Interaction volume radius: 10 \u00c5
Interaction volume height: 25 \u00c5
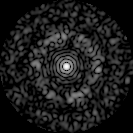
Disorder parameter: 0.8428